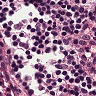
Metastatic tissue present: no